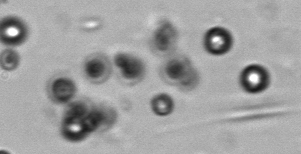
Label: Phaeocystis